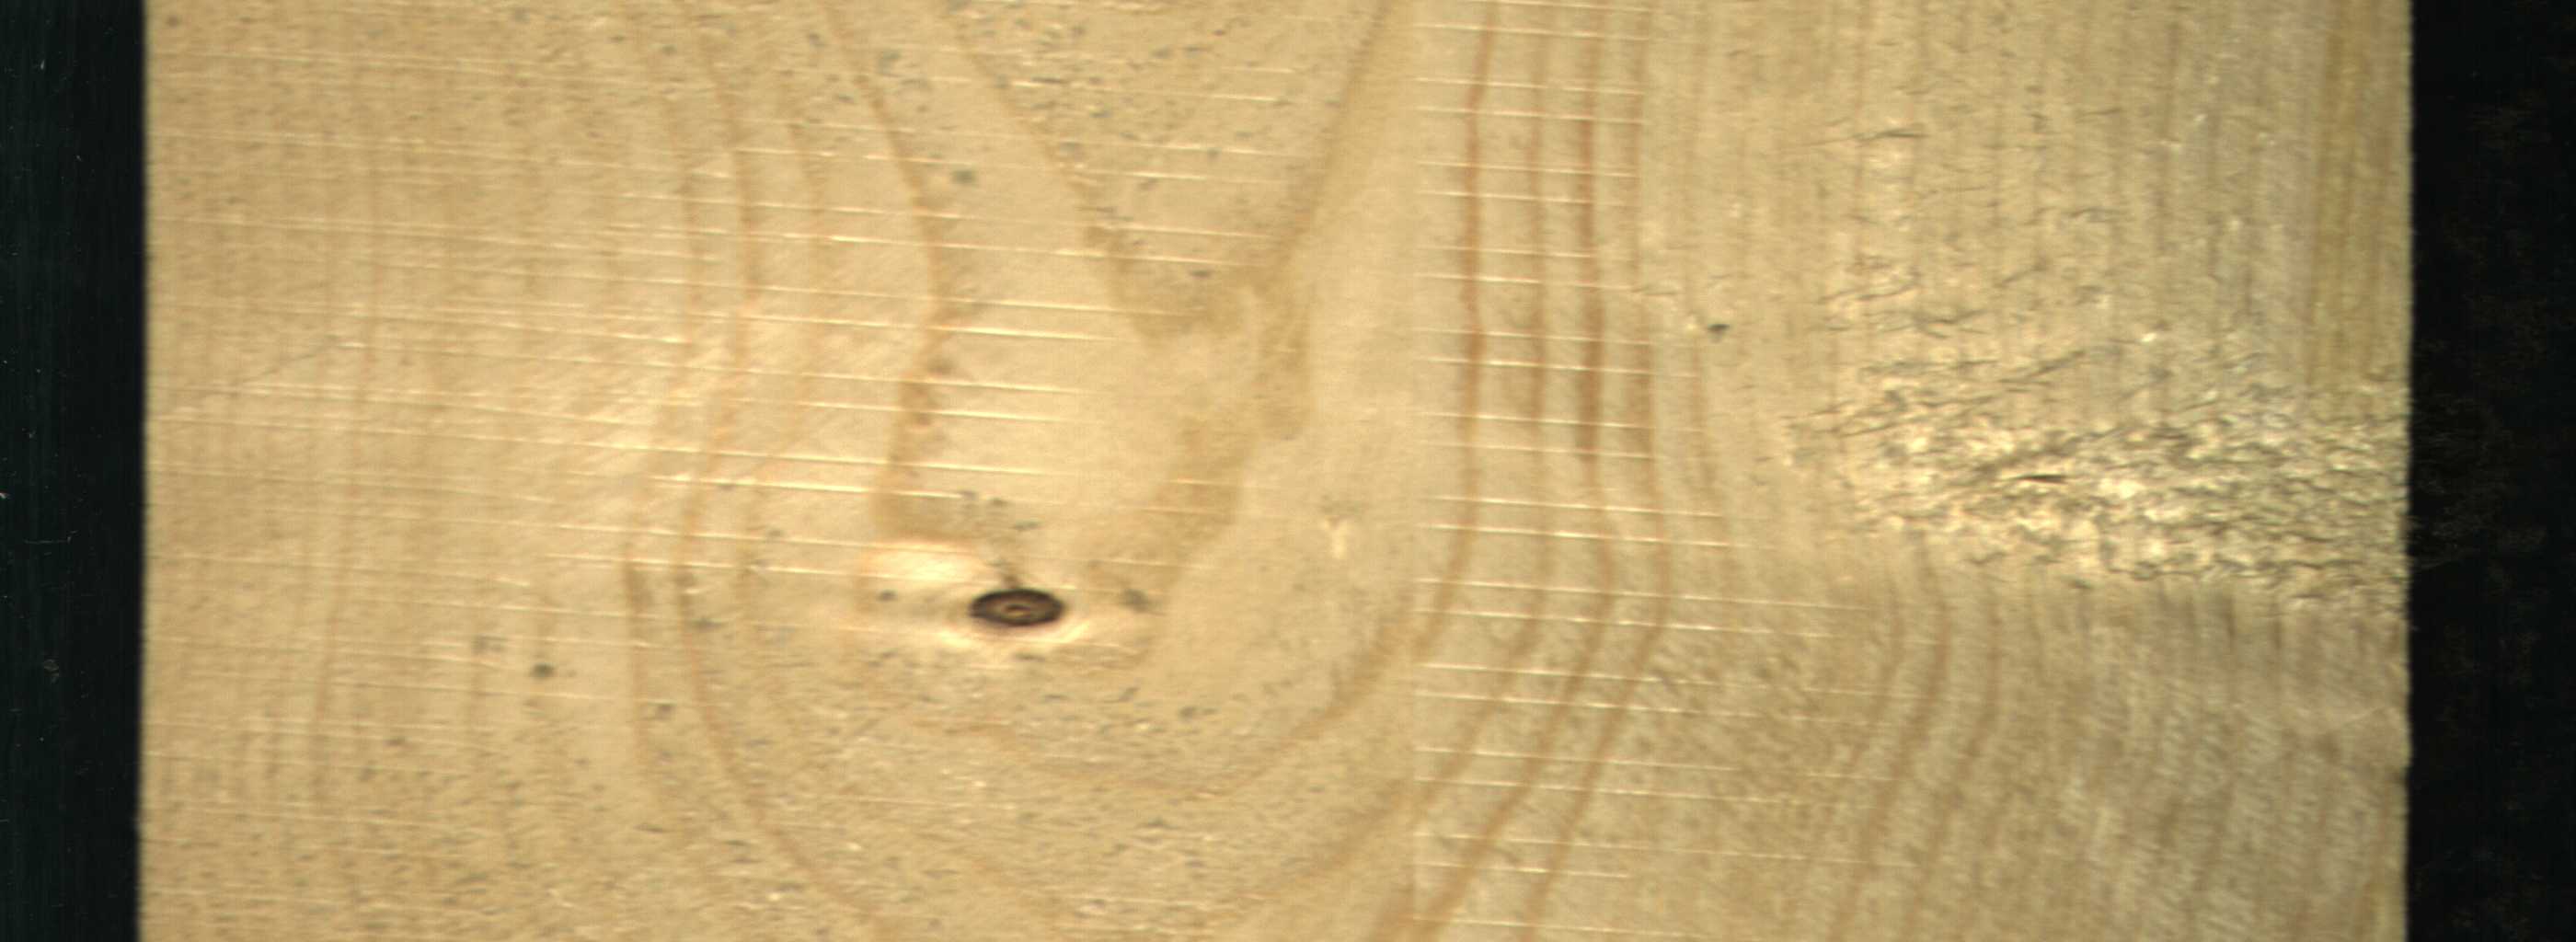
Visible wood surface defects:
Dead_Knot